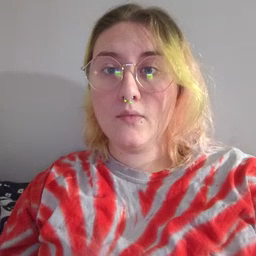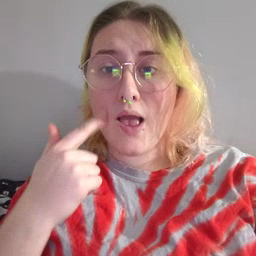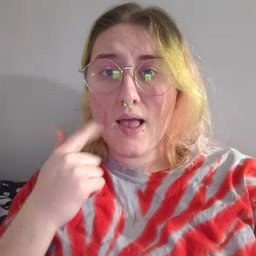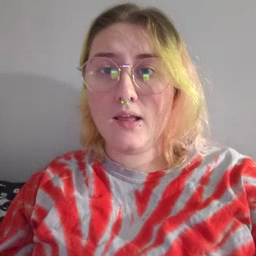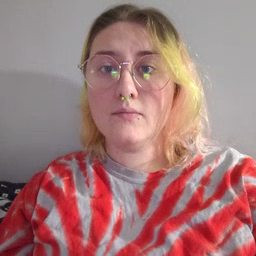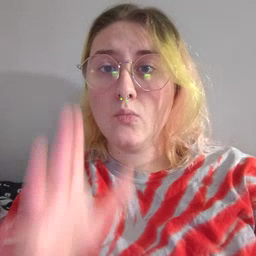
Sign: cry